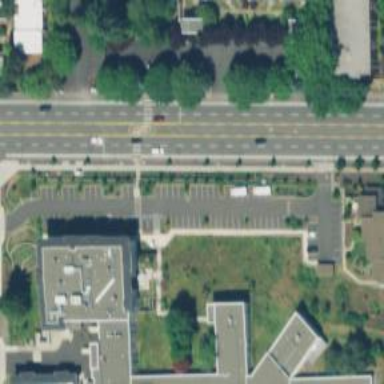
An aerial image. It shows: Parking space.